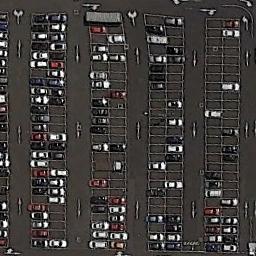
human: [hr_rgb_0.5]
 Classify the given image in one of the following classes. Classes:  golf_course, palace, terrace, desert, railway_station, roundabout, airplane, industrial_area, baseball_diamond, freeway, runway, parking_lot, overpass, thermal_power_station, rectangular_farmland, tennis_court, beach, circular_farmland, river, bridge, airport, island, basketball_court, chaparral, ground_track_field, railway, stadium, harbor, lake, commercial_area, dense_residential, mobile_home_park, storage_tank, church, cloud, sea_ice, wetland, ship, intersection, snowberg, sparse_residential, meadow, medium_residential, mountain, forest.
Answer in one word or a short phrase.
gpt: parking_lot